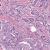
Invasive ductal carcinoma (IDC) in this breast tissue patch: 1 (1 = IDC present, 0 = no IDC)